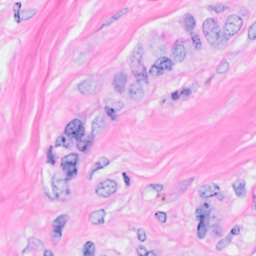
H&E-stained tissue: Breast